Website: lowes
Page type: cart
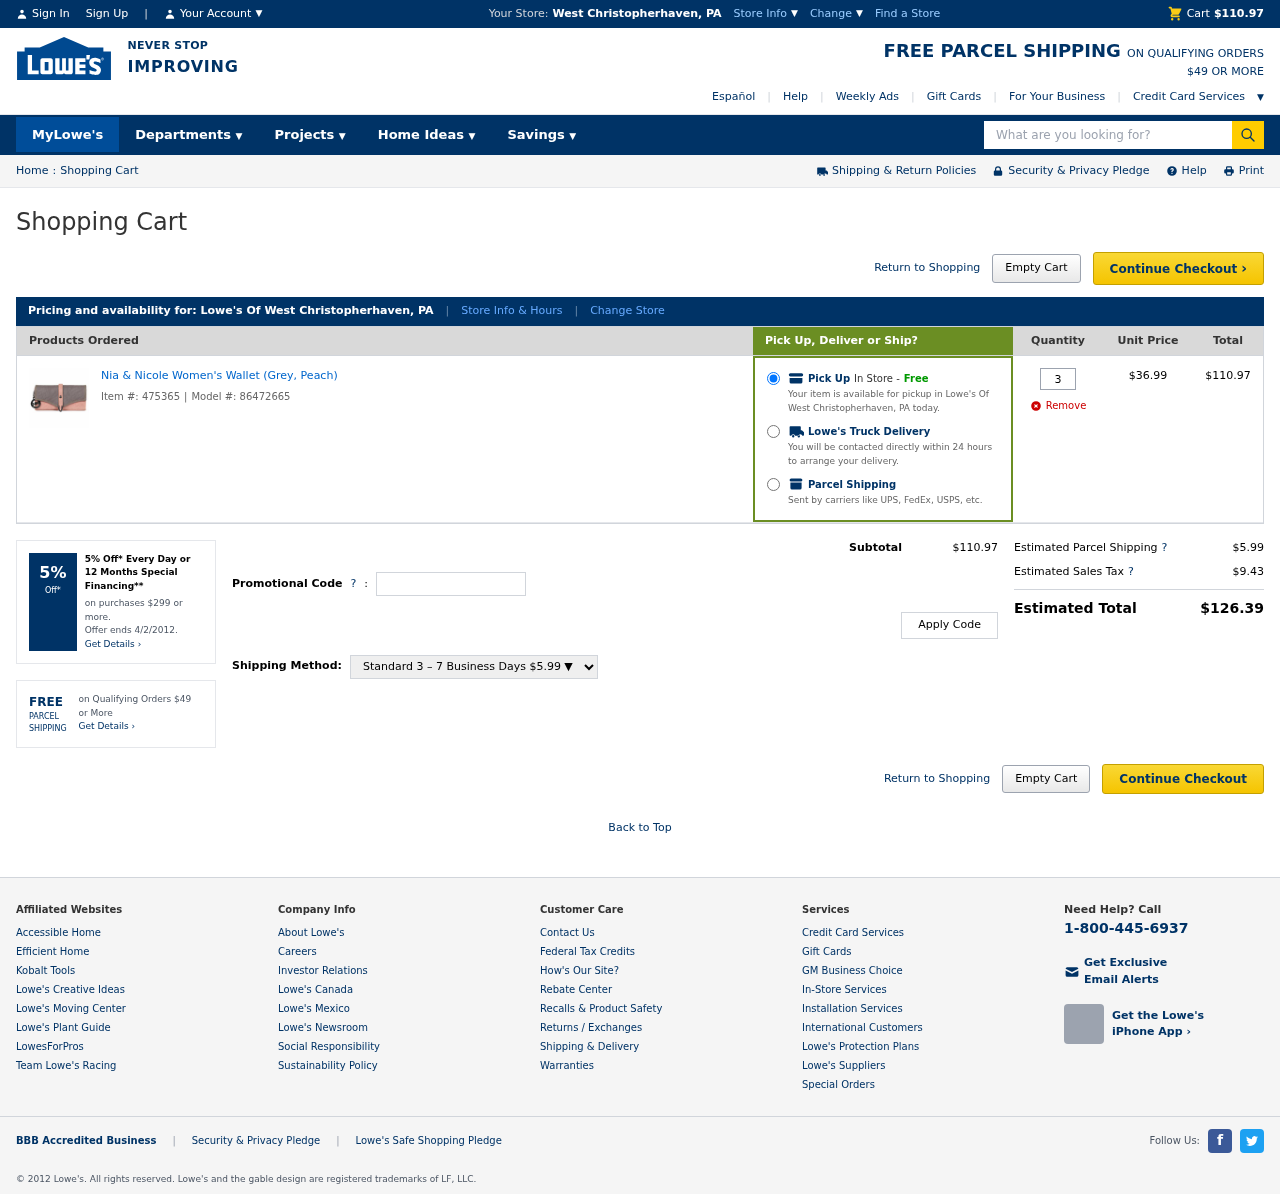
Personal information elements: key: PII_CITY_STATE
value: West Christopherhaven, PA
Product elements: key: PRODUCT1_NAME
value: Nia & Nicole Women's Wallet (Grey, Peach)
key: PRODUCT1_PRICE
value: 36.99
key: PRODUCT1_QUANTITY
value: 3
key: PRODUCT1_ITEM_NUMBER
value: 475365
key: PRODUCT1_MODEL_NUMBER
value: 86472665
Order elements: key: ORDER_SUBTOTAL
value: $110.97
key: ORDER_ITEM_TOTAL
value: $110.97
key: ORDER_SHIPPING
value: $5.99
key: ORDER_TAX
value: $9.43
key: ORDER_TOTAL
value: $126.39
Search elements: key: HEADER_SEARCH
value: What are you looking for?